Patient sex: M
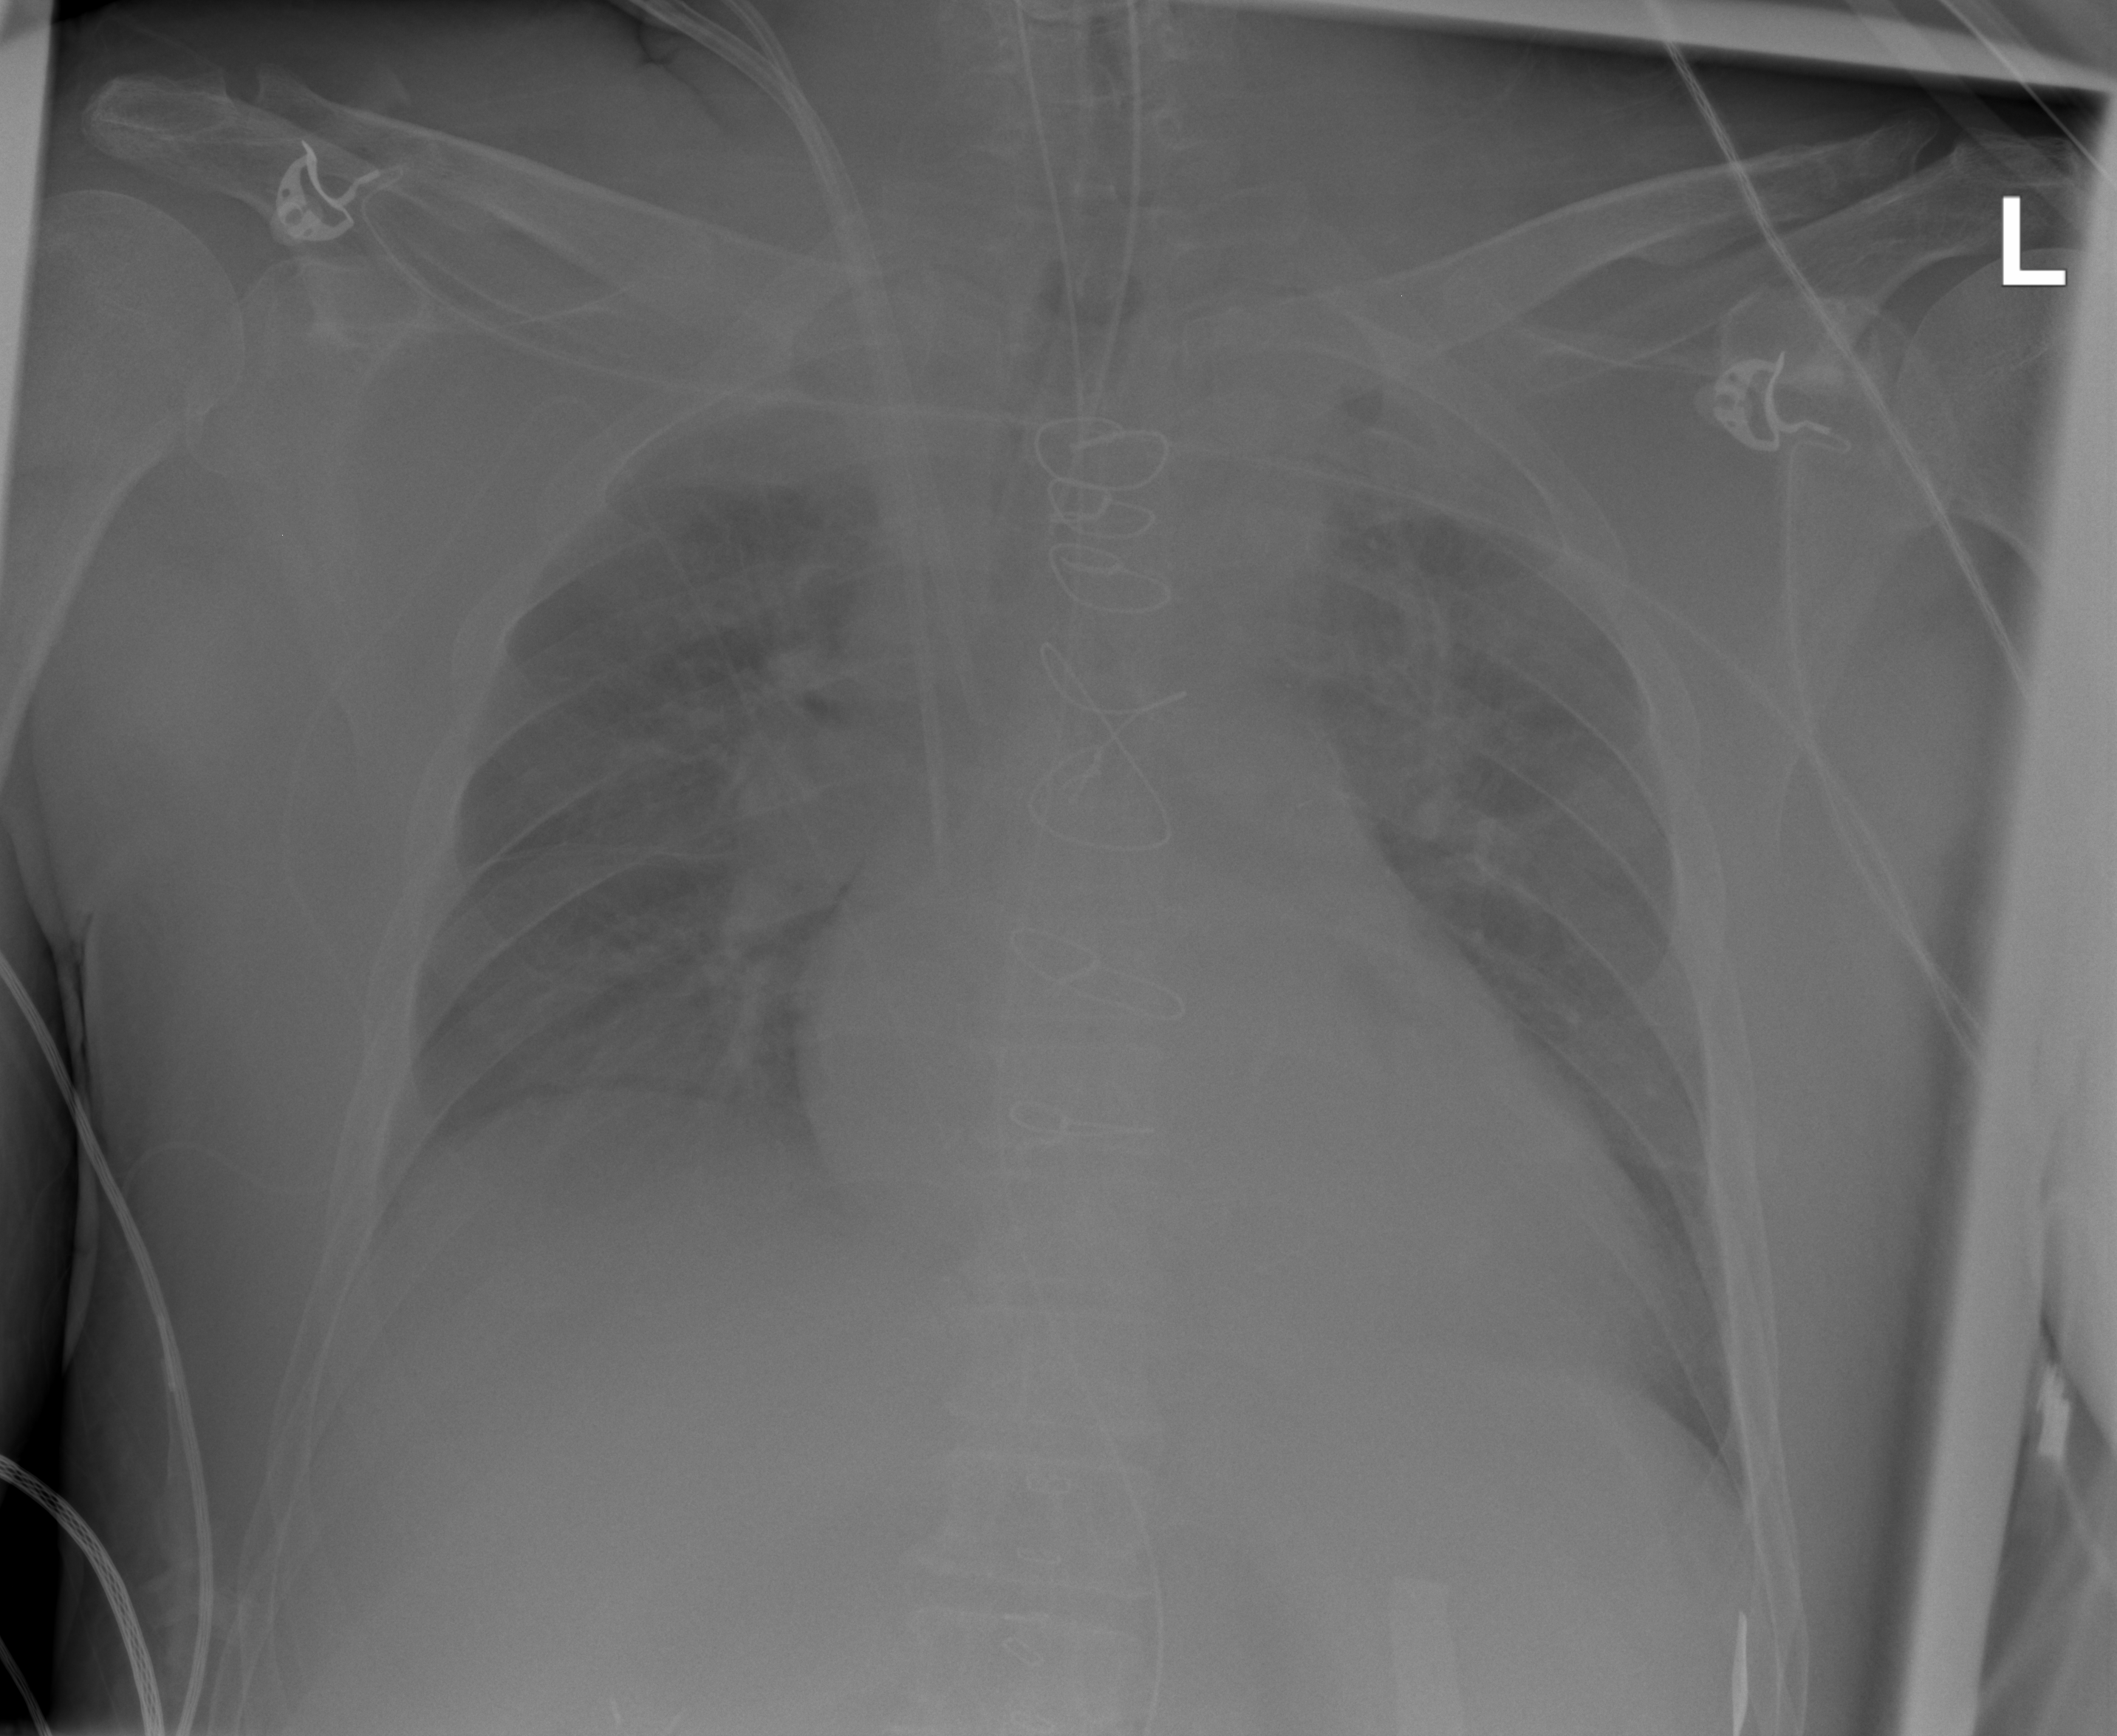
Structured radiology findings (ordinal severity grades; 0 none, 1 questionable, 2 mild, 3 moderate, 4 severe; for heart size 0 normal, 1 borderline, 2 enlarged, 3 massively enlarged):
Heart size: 1
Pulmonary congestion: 1
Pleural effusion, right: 2
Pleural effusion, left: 2
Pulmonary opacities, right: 0
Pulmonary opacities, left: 0
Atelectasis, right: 2
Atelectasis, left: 2